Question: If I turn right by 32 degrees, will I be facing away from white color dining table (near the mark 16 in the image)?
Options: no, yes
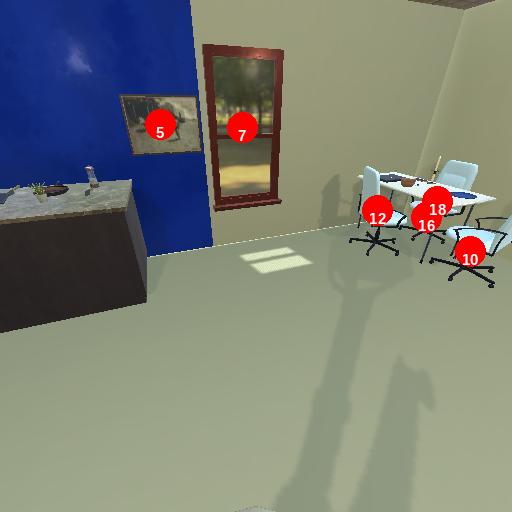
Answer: no